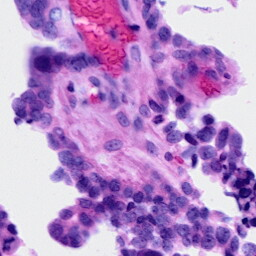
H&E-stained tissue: Ovarian